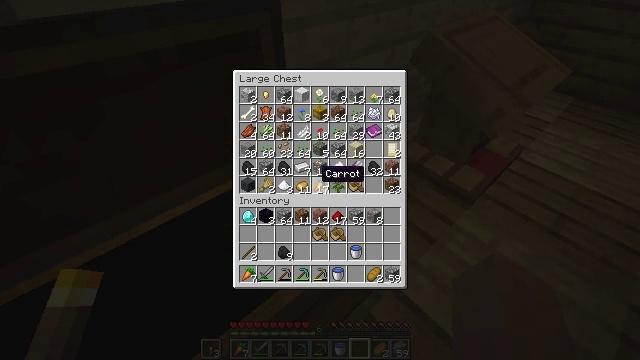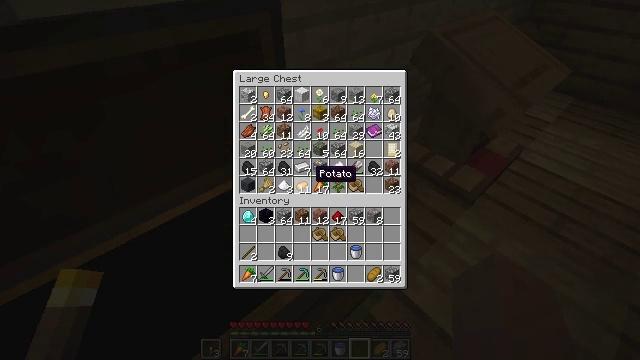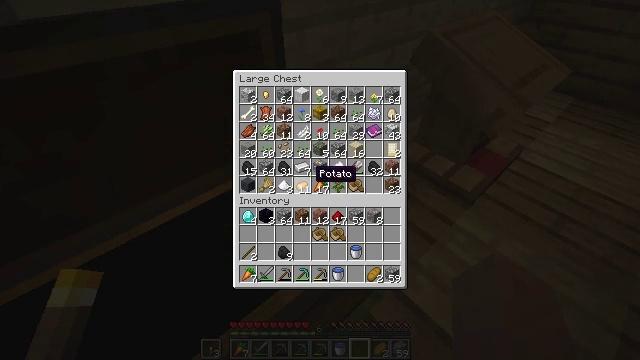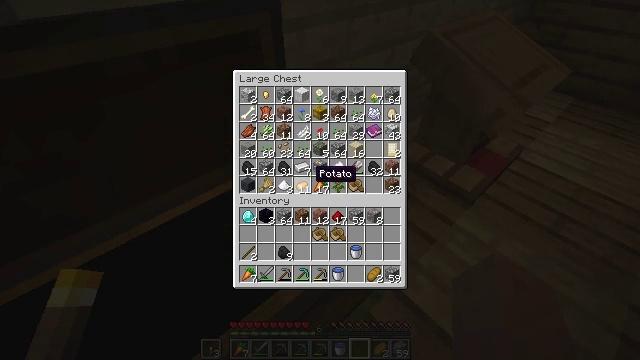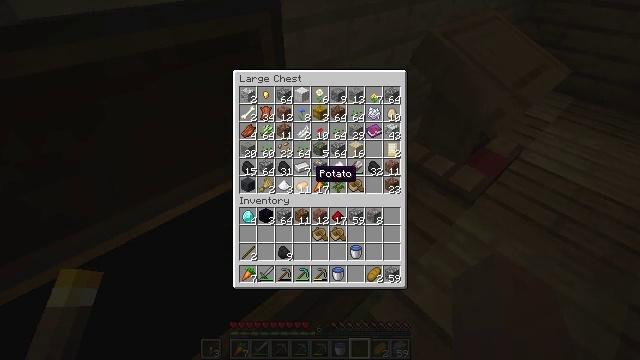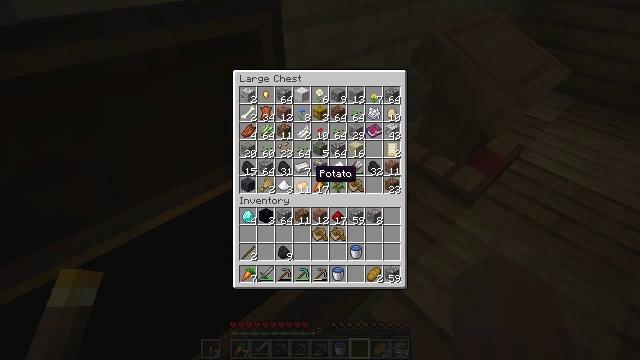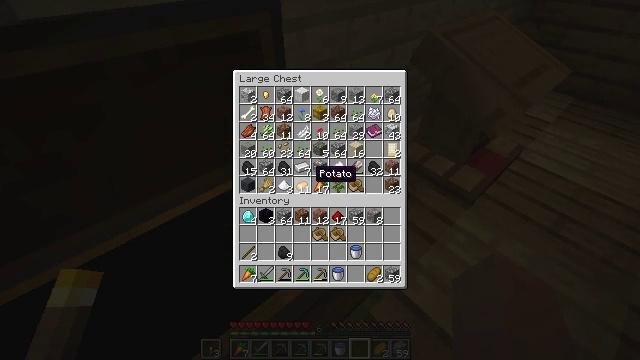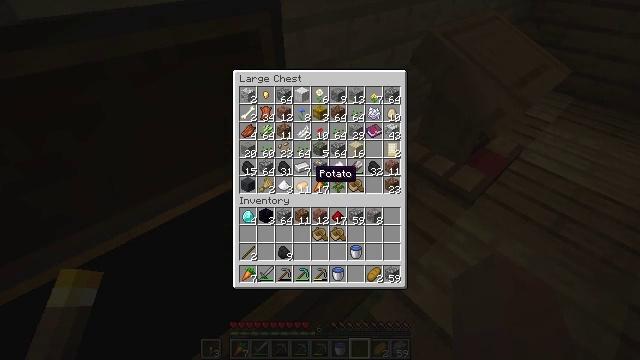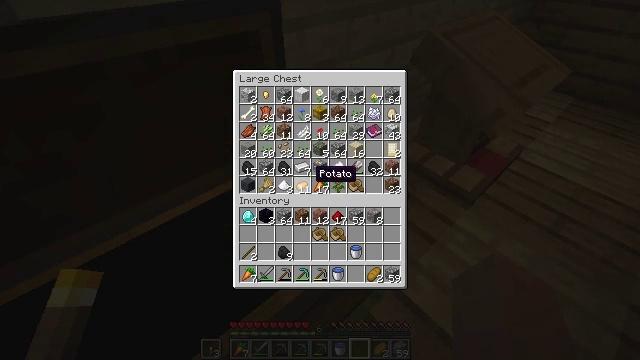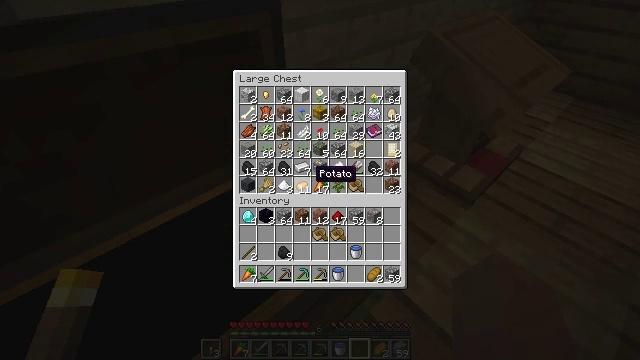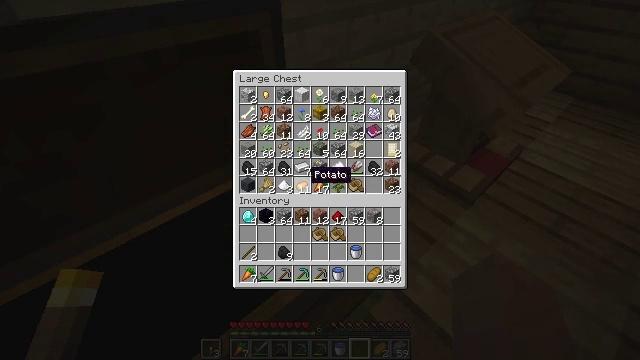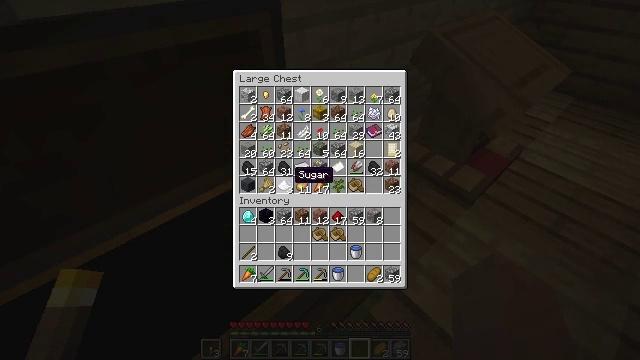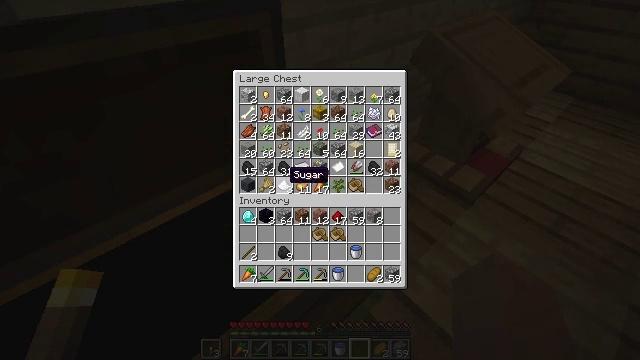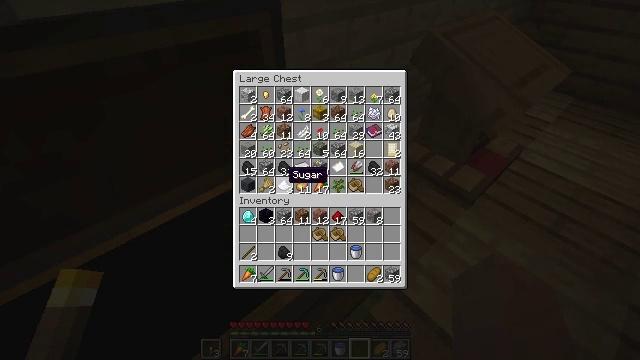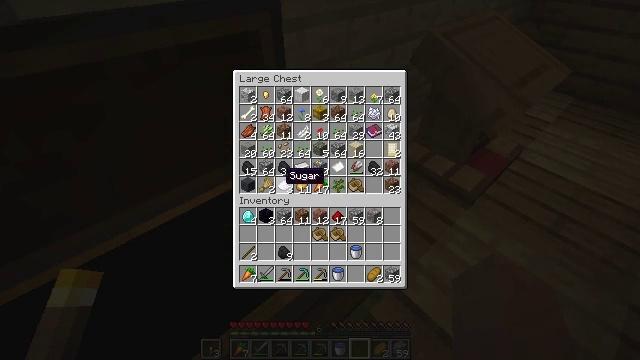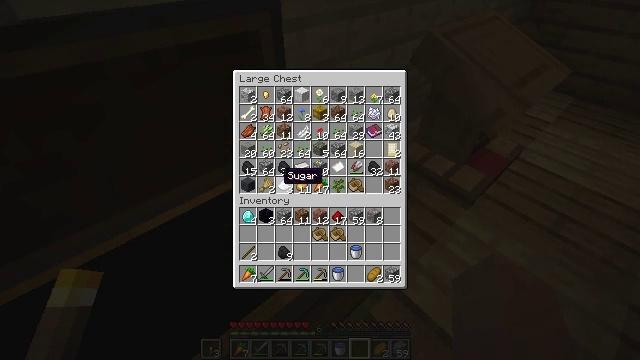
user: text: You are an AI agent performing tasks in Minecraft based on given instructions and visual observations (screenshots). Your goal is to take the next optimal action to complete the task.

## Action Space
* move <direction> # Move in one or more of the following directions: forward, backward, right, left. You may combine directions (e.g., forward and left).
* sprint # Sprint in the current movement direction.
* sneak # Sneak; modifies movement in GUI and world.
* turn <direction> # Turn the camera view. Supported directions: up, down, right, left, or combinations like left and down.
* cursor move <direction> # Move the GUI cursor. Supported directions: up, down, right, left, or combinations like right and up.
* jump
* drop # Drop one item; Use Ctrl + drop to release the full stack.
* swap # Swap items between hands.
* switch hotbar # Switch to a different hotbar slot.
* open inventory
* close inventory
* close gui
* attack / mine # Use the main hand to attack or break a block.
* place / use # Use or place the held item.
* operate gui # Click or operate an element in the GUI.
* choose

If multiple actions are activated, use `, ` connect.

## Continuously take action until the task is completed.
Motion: motion action
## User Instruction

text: Remove a bread from the inventory.
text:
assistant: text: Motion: operate gui
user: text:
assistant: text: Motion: operate gui
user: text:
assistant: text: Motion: operate gui
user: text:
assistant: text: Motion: operate gui
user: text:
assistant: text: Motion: operate gui
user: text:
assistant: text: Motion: operate gui
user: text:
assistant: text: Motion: operate gui
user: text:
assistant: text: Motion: operate gui
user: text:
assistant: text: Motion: operate gui
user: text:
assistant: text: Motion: operate gui
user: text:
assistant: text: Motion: cursor move left, operate gui
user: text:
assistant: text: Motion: operate gui
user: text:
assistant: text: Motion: operate gui
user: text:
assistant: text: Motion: operate gui
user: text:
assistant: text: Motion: operate gui
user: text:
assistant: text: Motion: operate gui
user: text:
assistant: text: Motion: operate gui
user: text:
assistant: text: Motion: operate gui
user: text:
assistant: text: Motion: operate gui
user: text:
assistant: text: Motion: operate gui
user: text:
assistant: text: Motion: operate gui
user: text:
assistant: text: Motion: operate gui
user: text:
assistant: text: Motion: operate gui
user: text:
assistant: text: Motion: operate gui
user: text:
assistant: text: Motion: operate gui
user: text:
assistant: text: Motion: operate gui
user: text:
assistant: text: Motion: operate gui
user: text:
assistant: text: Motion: operate gui
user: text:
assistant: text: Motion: operate gui
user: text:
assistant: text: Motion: operate gui